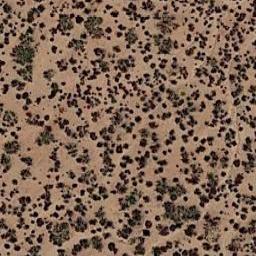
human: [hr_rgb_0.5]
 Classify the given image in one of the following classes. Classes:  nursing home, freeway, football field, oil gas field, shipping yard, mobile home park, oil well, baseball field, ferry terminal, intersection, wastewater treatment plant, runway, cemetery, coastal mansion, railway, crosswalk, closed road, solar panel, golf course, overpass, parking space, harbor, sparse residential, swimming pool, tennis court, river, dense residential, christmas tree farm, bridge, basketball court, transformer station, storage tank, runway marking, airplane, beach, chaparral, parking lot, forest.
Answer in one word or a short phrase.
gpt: chaparral